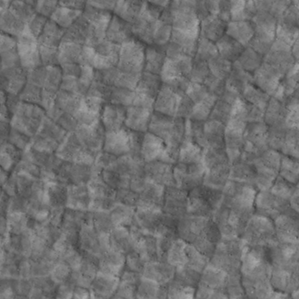
Label: non_frost